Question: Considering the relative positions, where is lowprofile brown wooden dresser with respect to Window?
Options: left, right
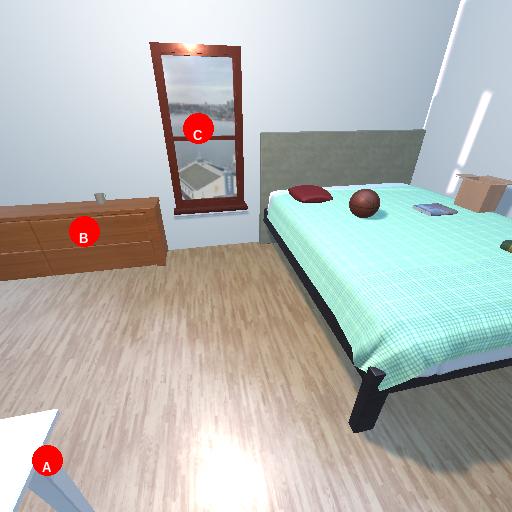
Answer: left